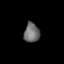
Tissue: prostate
Cell type: T cells
Senescence score: 0.2193
Nuclear area (px): 292
Mean DAPI intensity: 109.75